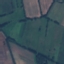
Land use / land cover: Pasture